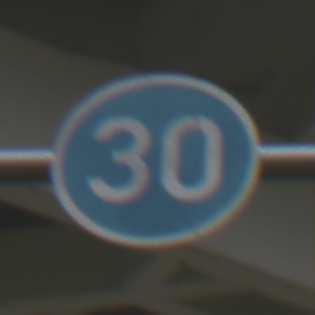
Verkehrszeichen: VorgeschriebeneMindestgeschwindigkeit
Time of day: Midday
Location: Outdoor (Urban)
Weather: Overcast
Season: NotSpecified
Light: Natural